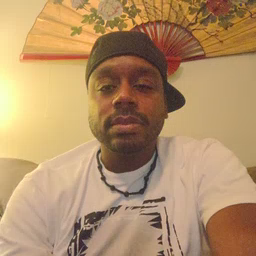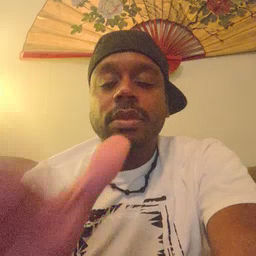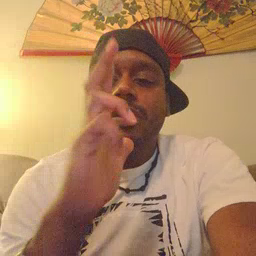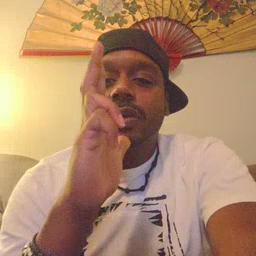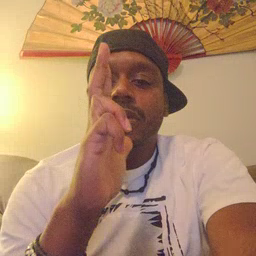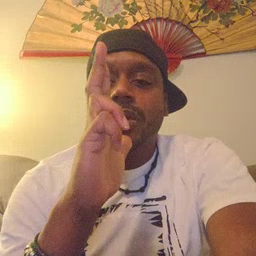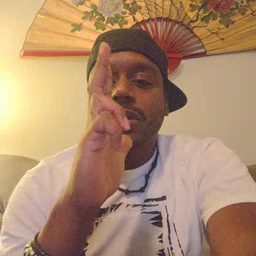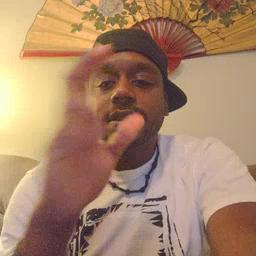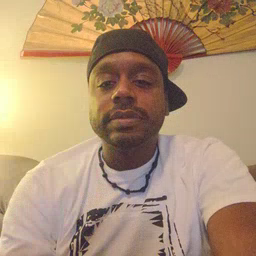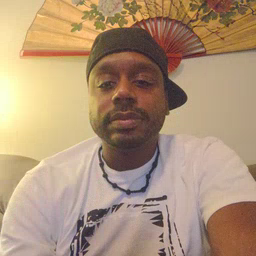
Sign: hen